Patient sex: F
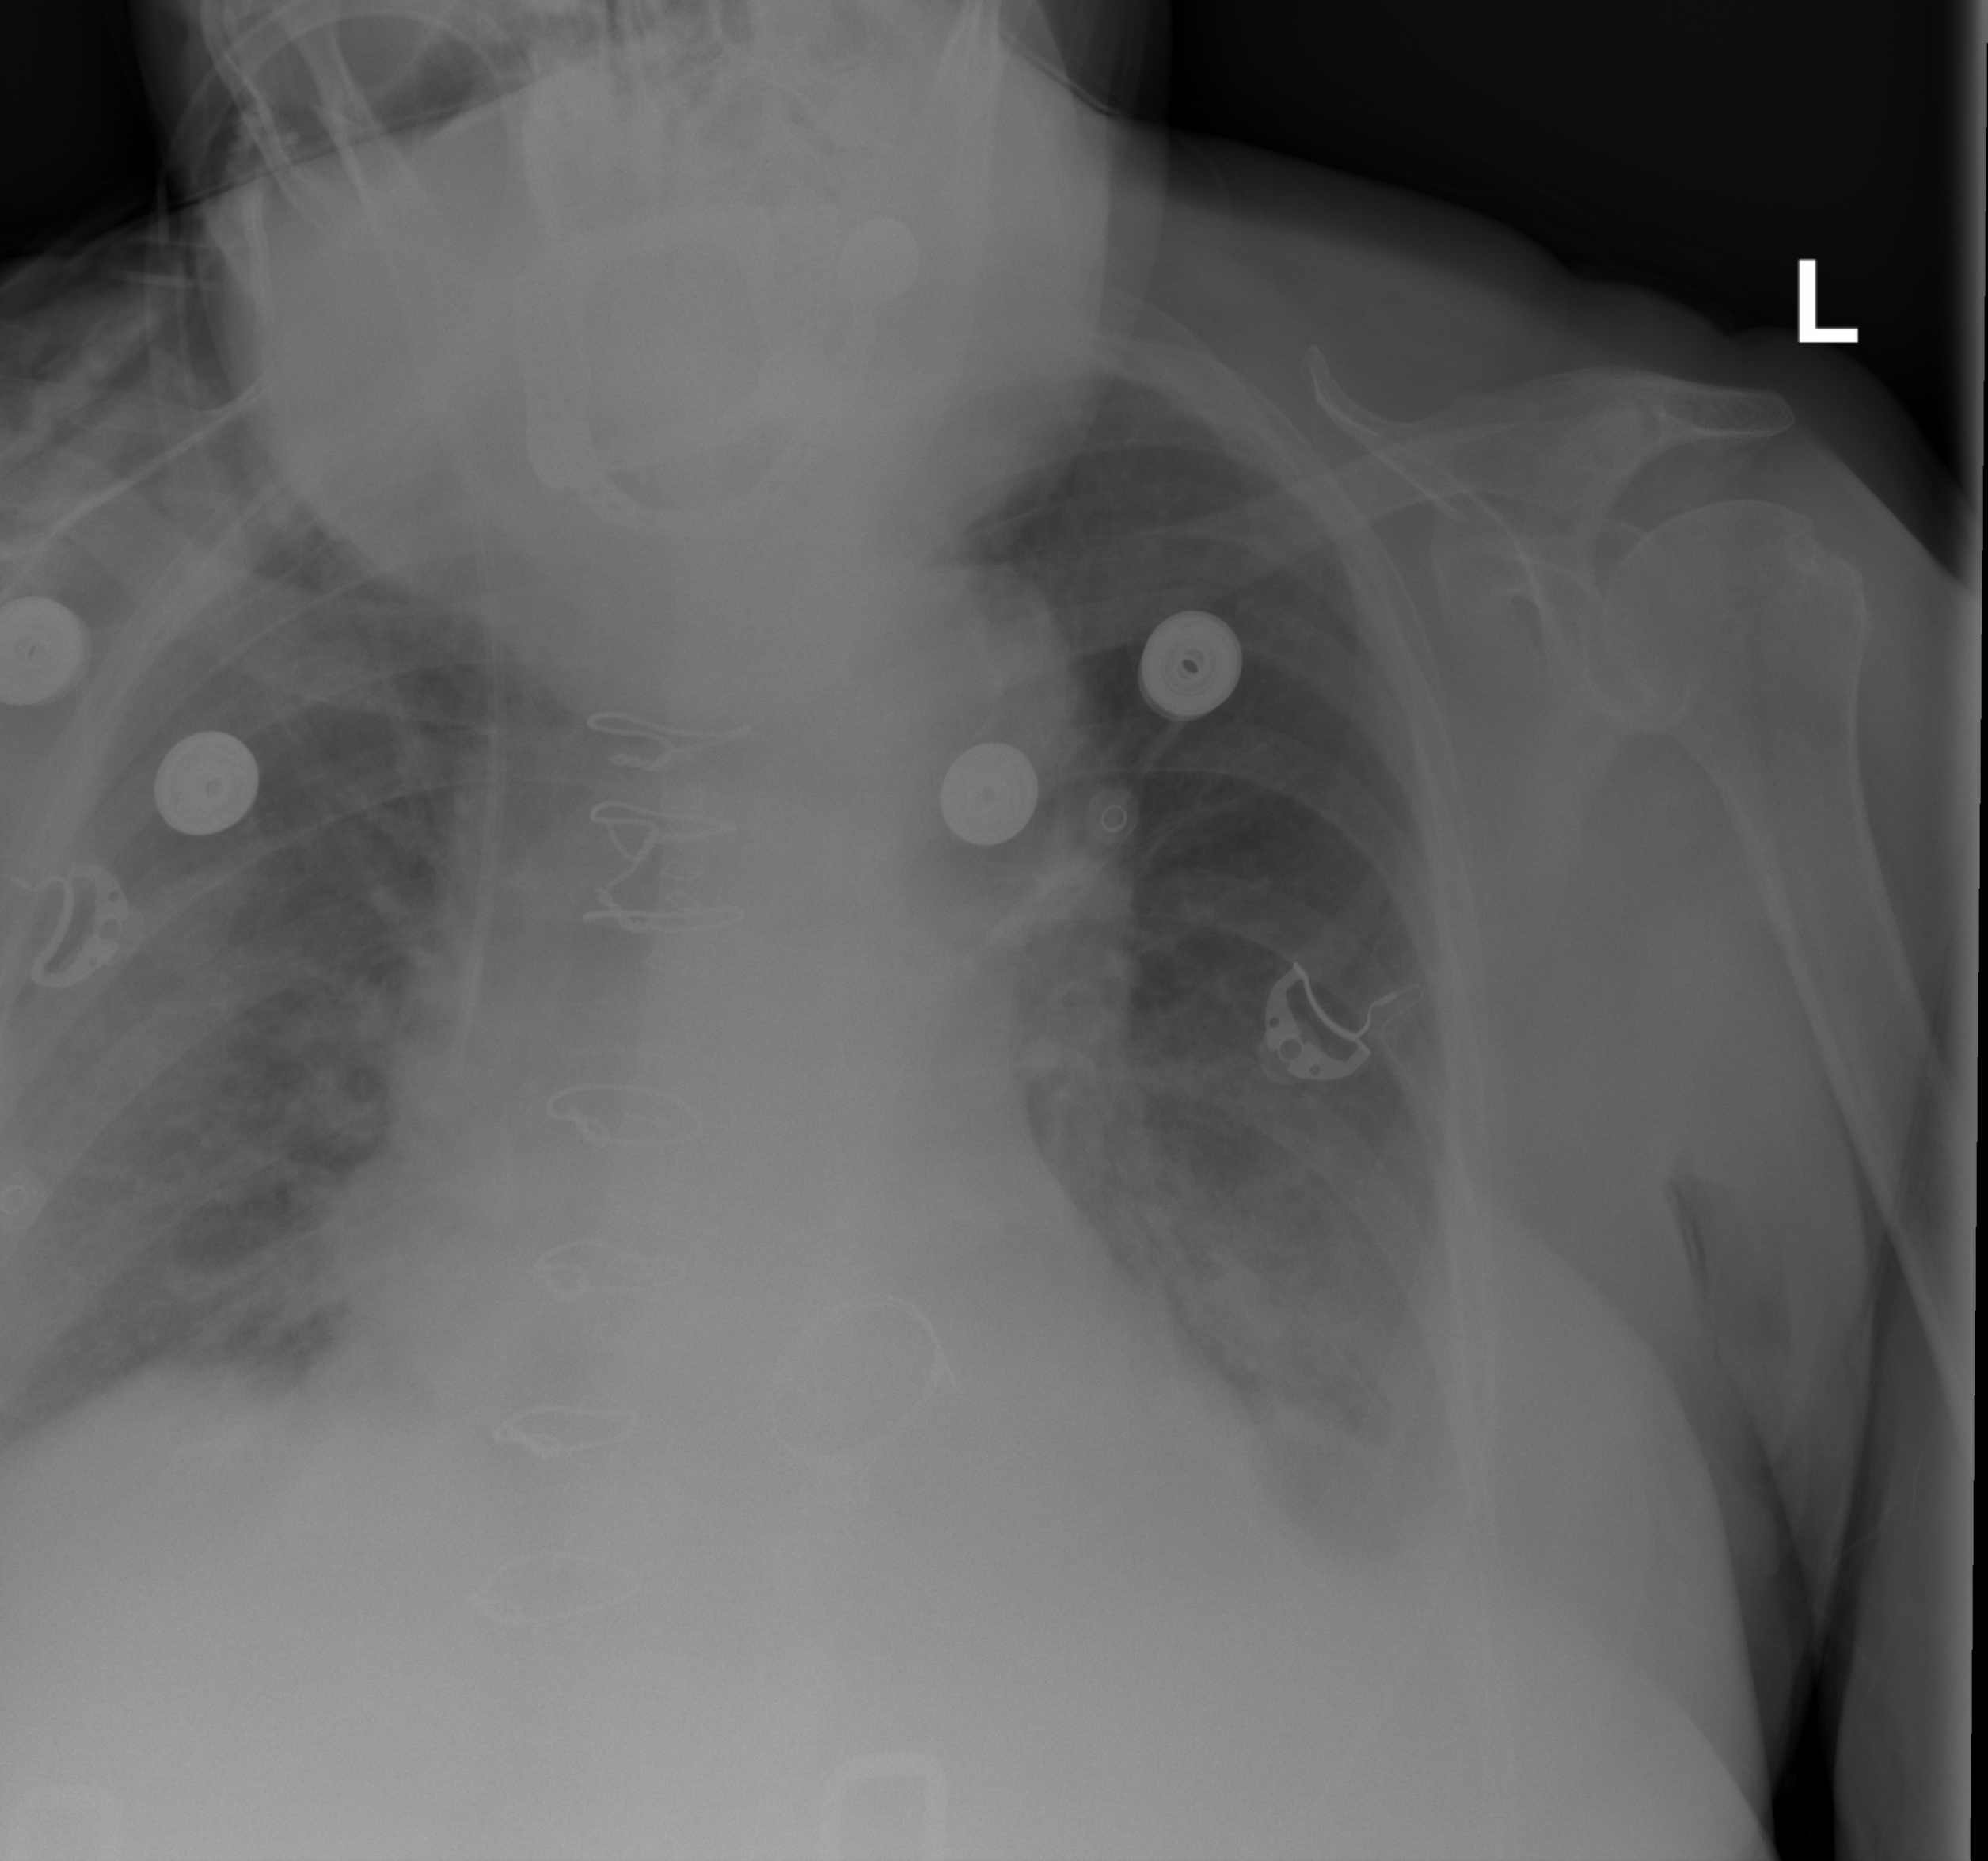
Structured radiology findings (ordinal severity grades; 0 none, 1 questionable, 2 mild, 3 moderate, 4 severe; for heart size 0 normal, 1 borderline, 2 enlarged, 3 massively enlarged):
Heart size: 2
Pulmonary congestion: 2
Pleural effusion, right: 0
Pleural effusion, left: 2
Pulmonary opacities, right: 0
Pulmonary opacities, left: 0
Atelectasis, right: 2
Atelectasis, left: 2